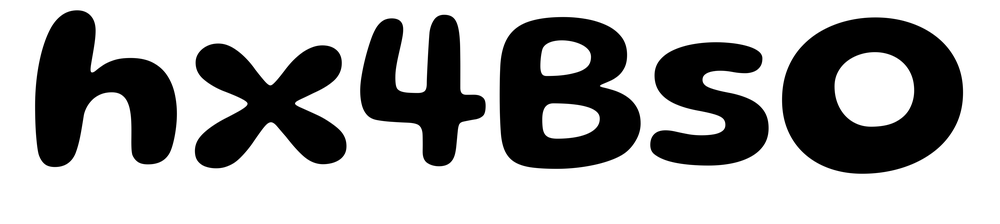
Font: Gluten_SemiBold